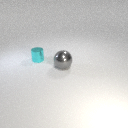
large gray metal sphere to the right of small cyan metal cylinder